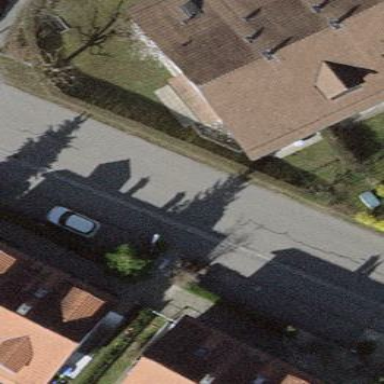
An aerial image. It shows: Street-side parking with parallel orientation.